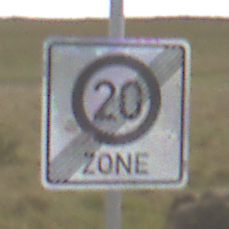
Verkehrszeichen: EndeZone20
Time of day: Midday
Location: Outdoor (Nature)
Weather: PartlyCloudy
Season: NotSpecified
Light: Natural